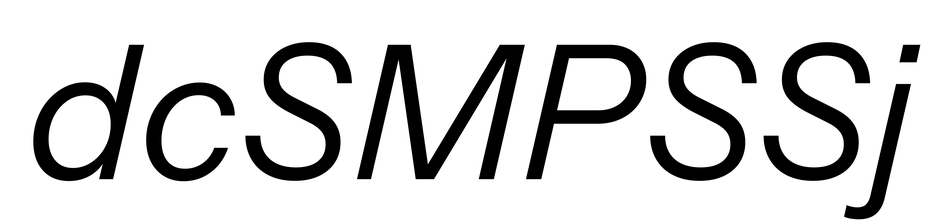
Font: InstrumentSans-Italic_Italic